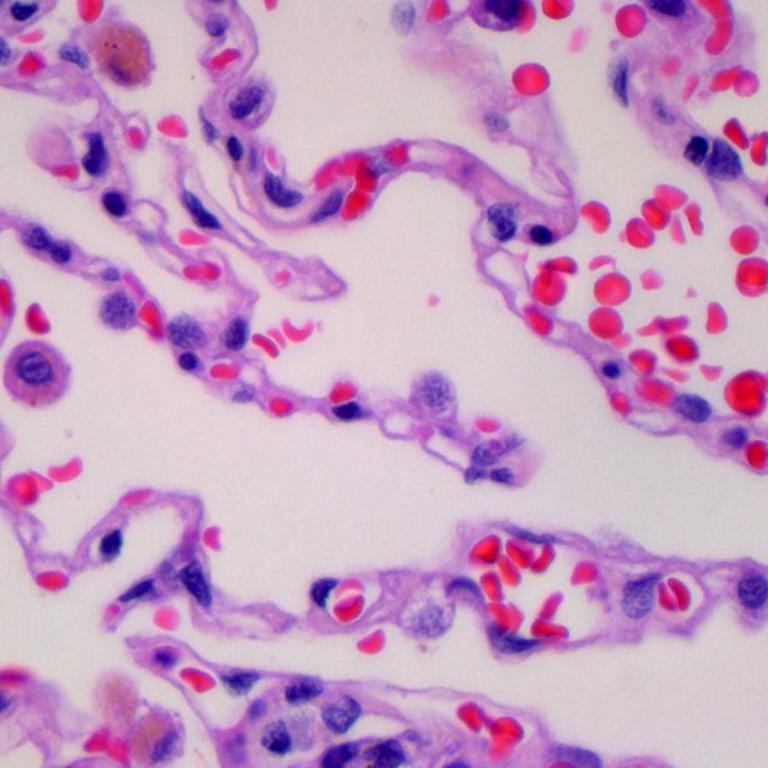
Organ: lung
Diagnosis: benign